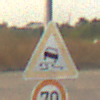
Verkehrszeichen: SchleuderOderRutschgefahr
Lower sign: Geschwindigkeit70
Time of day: SunriseSunset
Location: Outdoor (Suburban)
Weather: PartlyCloudy
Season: NotSpecified
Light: Natural